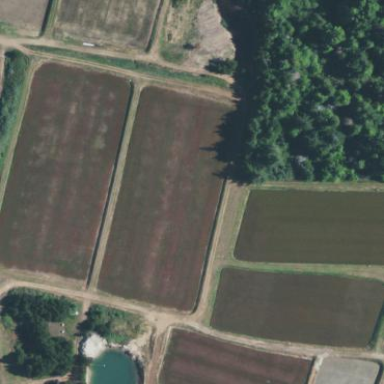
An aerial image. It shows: Farmland with cranberries as the main crop.